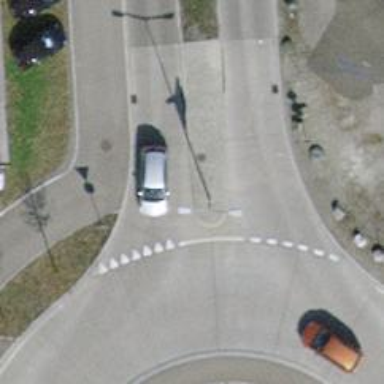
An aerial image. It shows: Road with "give way" sign.